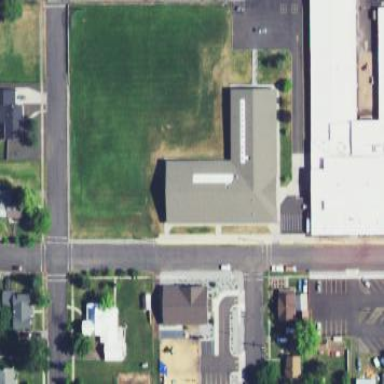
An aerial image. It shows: School building.